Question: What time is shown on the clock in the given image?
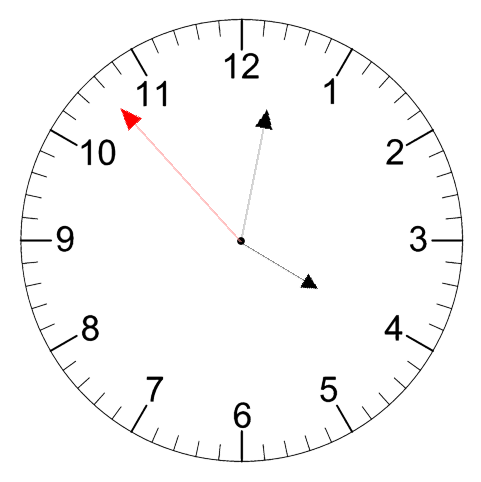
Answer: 04:01:53